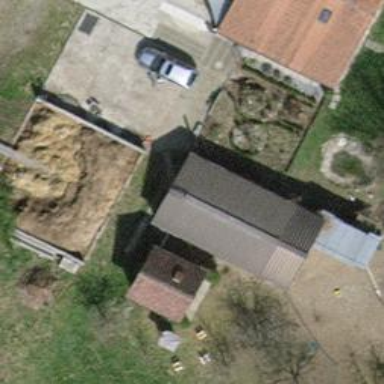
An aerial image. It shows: Building with tiled roof.